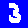
Digit: 3